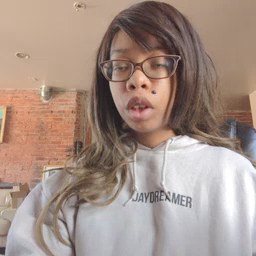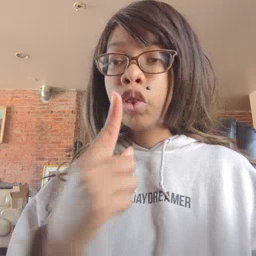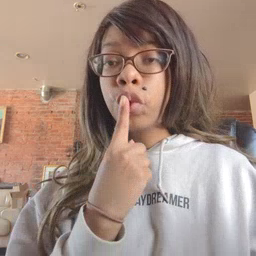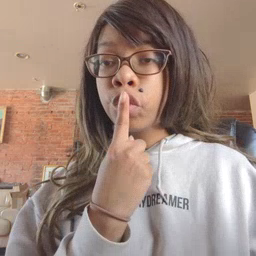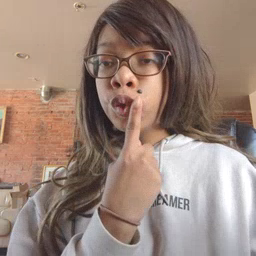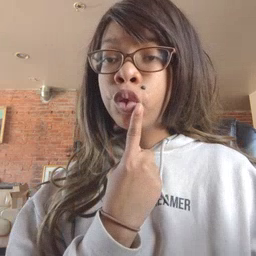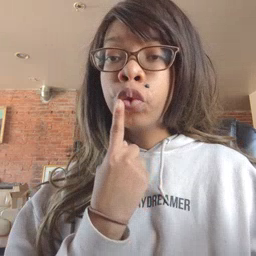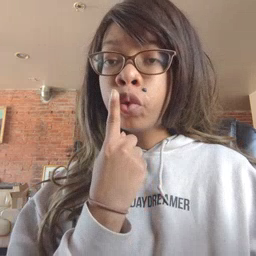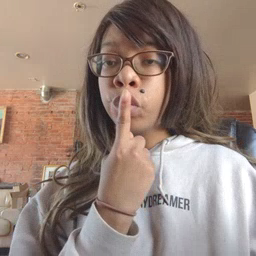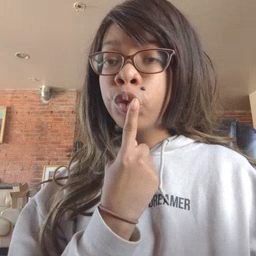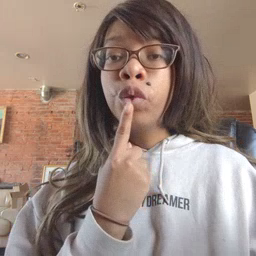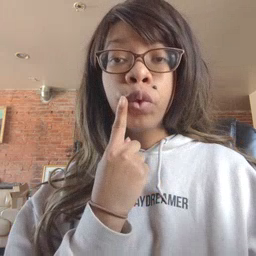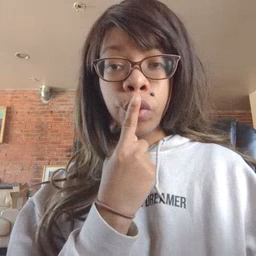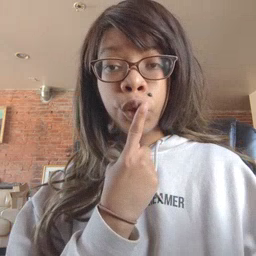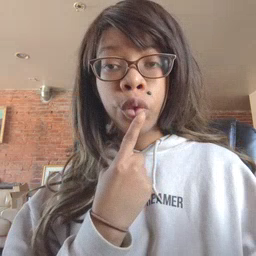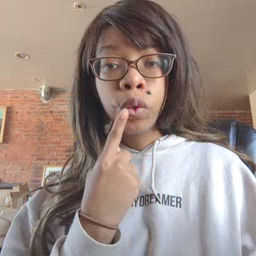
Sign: lips